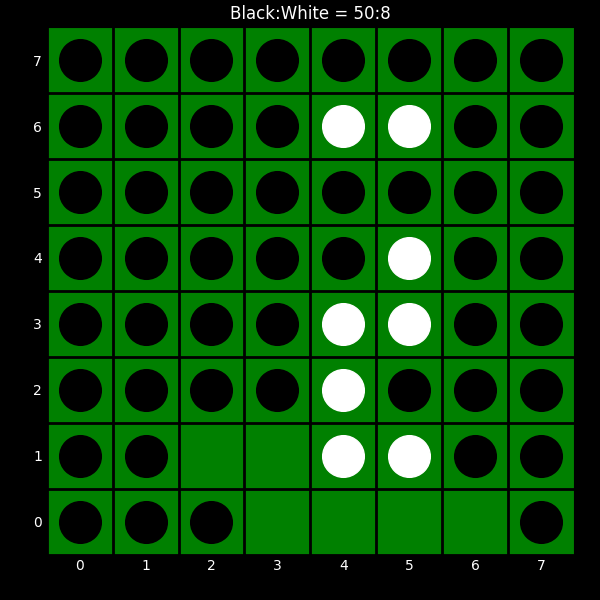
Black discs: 50
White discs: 8